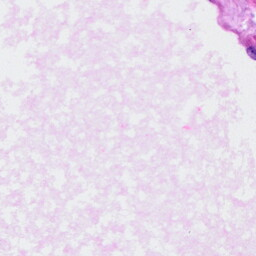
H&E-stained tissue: Ovarian